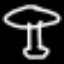
Label: mushroom